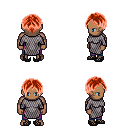
a pixel art fantasy rpg character, male body template, human, dark skin, chain mail, magenta pants, red parted hairstyle, ghillies, four views (front, back, left, right), 2x2 character sprite sheet, small pixel art, hard edges, no anti-aliasing